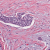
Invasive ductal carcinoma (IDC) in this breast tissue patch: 1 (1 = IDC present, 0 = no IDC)